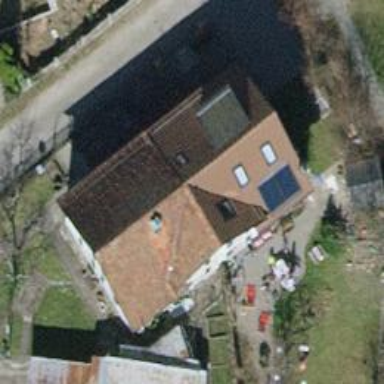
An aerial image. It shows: Semidetached house with tiled roof.